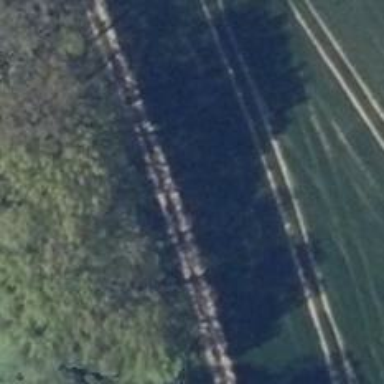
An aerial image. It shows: Track with very rough surface.